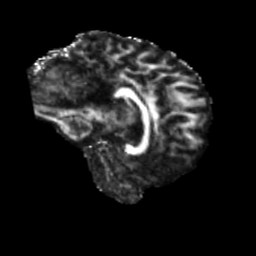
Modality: FA
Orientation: sagittal
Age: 50
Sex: female
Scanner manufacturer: siemens
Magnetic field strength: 3 T
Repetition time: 5.25 s
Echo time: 0.08 s